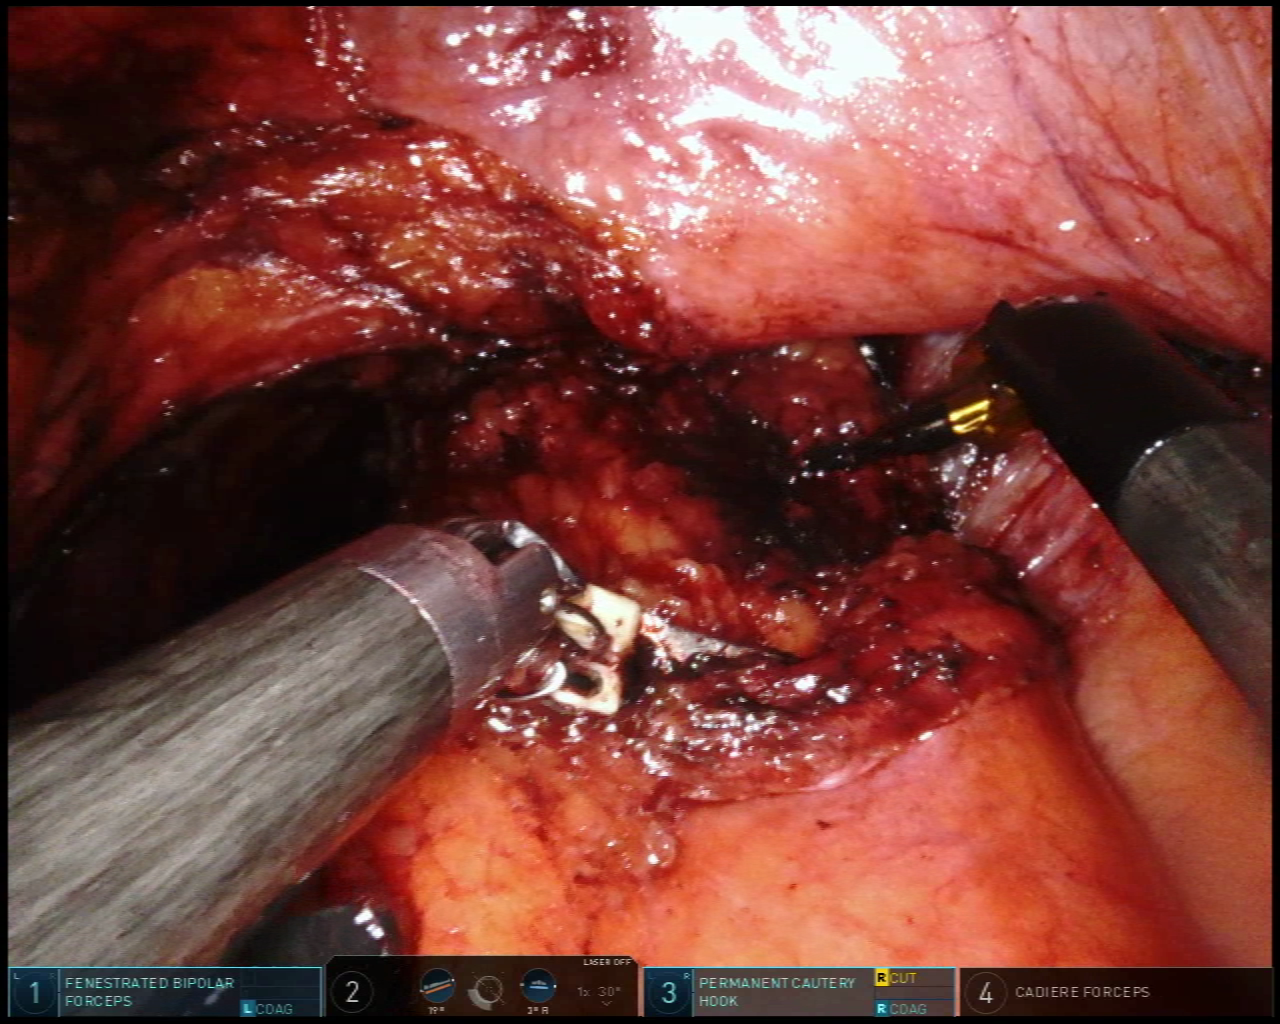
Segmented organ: vesicular_glands
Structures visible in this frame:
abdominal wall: no
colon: no
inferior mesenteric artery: no
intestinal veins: no
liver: no
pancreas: no
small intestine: no
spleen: no
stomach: no
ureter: no
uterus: no
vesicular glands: yes